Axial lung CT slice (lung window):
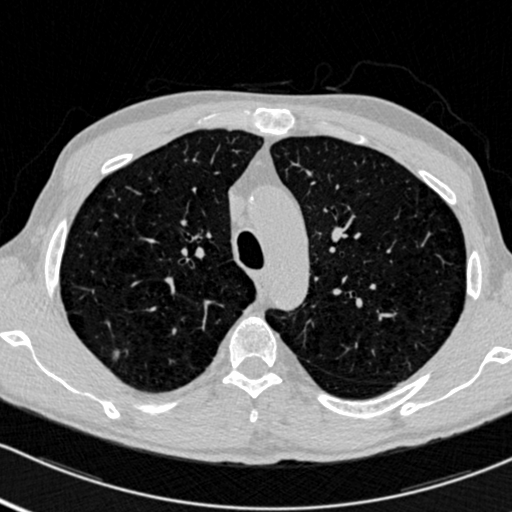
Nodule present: yes
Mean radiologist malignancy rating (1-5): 3.667